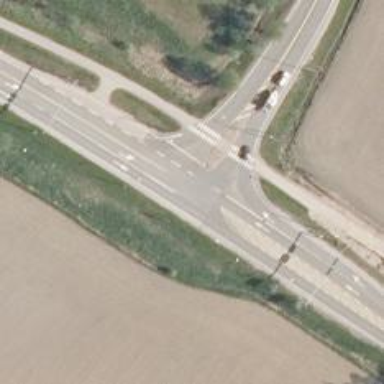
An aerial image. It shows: Secondary road with asphalt surface.